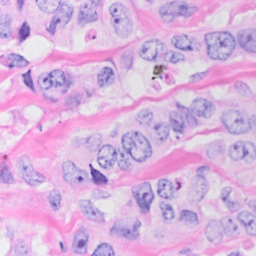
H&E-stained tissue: Breast